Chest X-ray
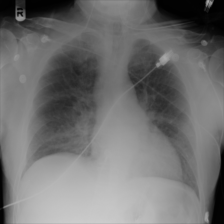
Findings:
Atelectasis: positive
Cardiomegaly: negative
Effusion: negative
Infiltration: negative
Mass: negative
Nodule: negative
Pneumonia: negative
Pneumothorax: negative
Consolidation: negative
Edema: negative
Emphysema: negative
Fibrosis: negative
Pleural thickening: negative
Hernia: negative